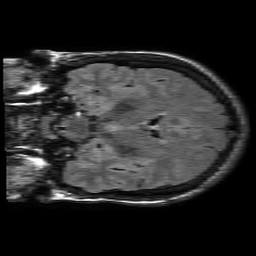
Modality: FLAIR
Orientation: coronal
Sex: female
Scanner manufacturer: philips
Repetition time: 11 s
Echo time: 0.125 s